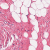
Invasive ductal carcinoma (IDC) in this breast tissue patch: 0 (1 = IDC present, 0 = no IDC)